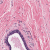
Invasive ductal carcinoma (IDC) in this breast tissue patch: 0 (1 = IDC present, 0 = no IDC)